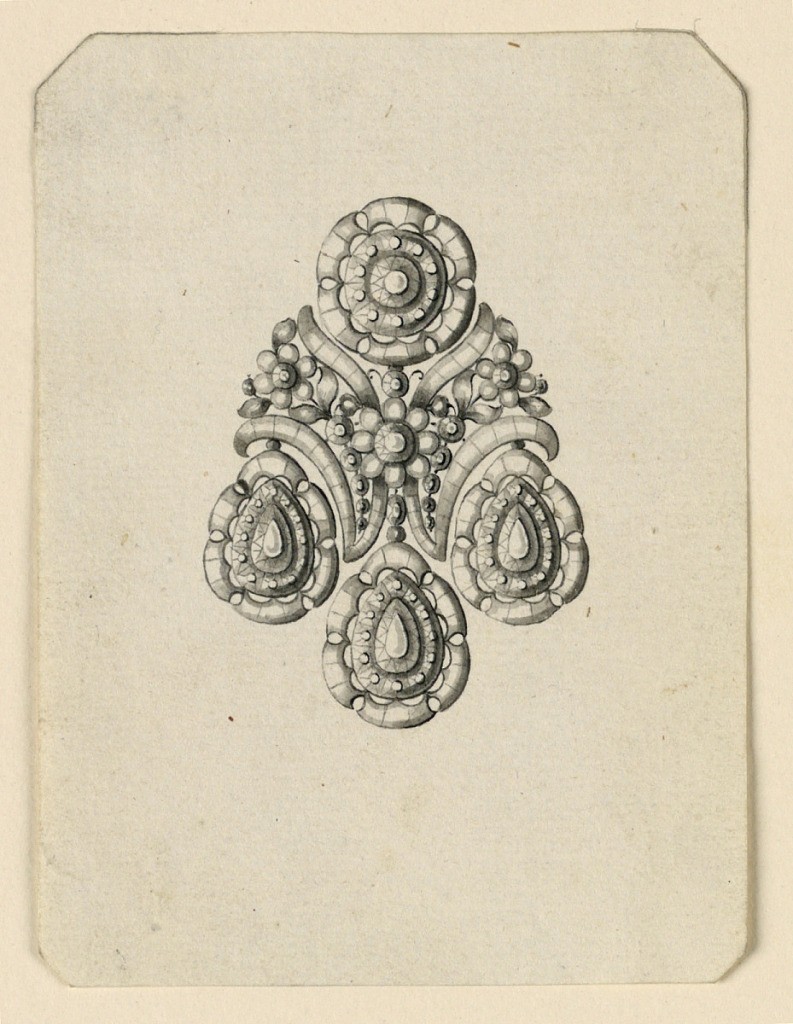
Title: Design for an Earring
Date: late 18th century
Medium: Pen and black ink, brush and gray watercolor on light green paper
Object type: Drawing
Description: Jewelry design for an earring. The usual scheme with a disk above and three drops below. In the center, two cornucopia-like frames of ribbons with a flower stem above a row of disks. Bevelled corners.